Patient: sex F, age 86
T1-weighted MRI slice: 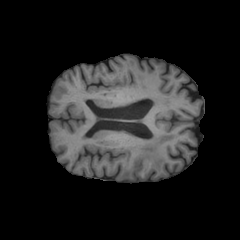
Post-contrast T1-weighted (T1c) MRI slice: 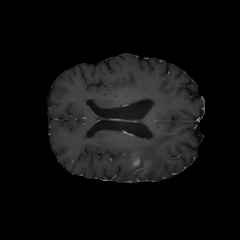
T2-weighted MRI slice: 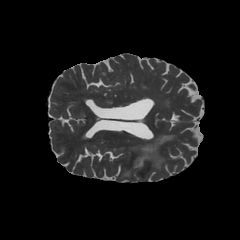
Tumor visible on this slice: yes
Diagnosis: Glioblastoma, IDH-wildtype
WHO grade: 4